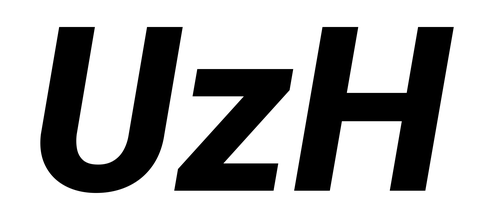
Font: Roboto-Italic_ExtraBold_Italic